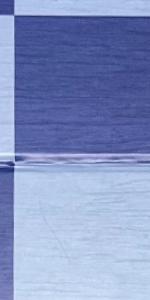
Label: Empty